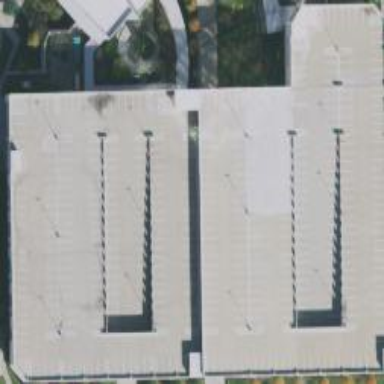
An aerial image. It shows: Multi-storey parking building.